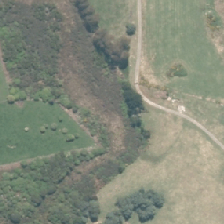
Land cover: deciduous_hardwood